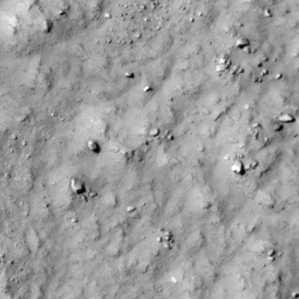
Label: non_frost